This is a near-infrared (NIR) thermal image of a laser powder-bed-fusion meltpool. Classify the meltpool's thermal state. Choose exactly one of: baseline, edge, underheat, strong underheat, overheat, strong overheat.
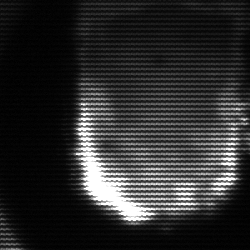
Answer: baseline